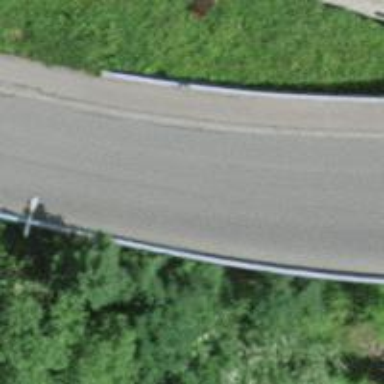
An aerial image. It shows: Secondary road with asphalt surface and separate sidewalk.